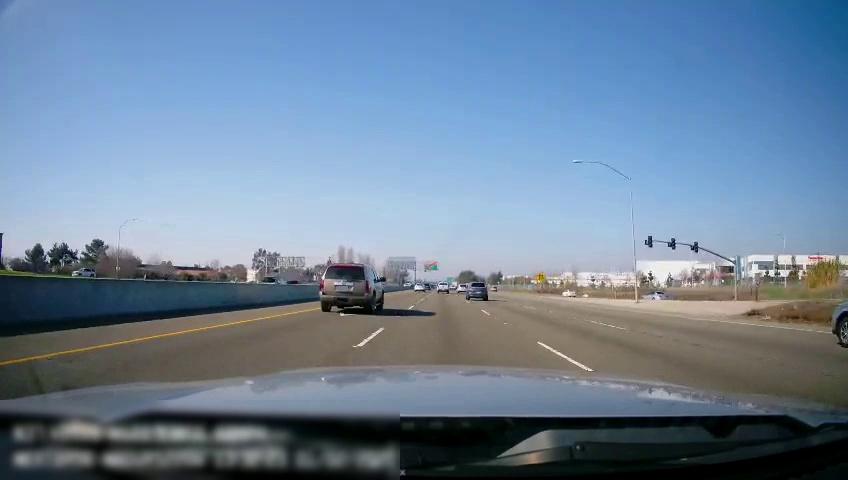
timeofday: Day
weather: Sunny
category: Vehicles | SUV
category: Vehicles | SUV
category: Drivable Space
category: Vehicles | SUV
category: Vehicles | Car
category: Vehicles | Car
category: Vehicles | SUV
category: Vehicles | SUV
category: Vehicles | SUV
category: Vehicles | Car
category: Vehicles | SUV
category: Lanes | Alternate Lane
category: Lanes | Current Lane
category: Lanes | Current Lane
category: Lanes | Alternate Lane
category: Lanes | Alternate Lane
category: Traffic | Signs
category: Traffic | Lights
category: Traffic | Lights
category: Traffic | Lights
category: Traffic | Signs